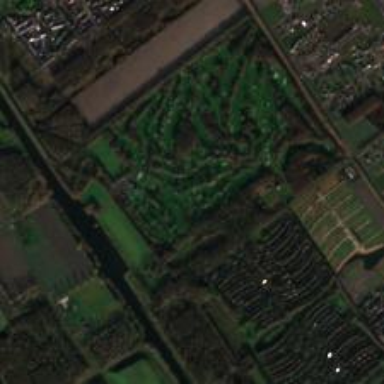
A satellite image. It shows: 27-hole golf course nestled within leisure land.